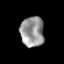
Tissue: prostate
Cell type: Epithelial cells
Senescence score: 0.3295
Nuclear area (px): 702
Mean DAPI intensity: 150.766